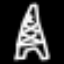
Label: The Eiffel Tower